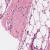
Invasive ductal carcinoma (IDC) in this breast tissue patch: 0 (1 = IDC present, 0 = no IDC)